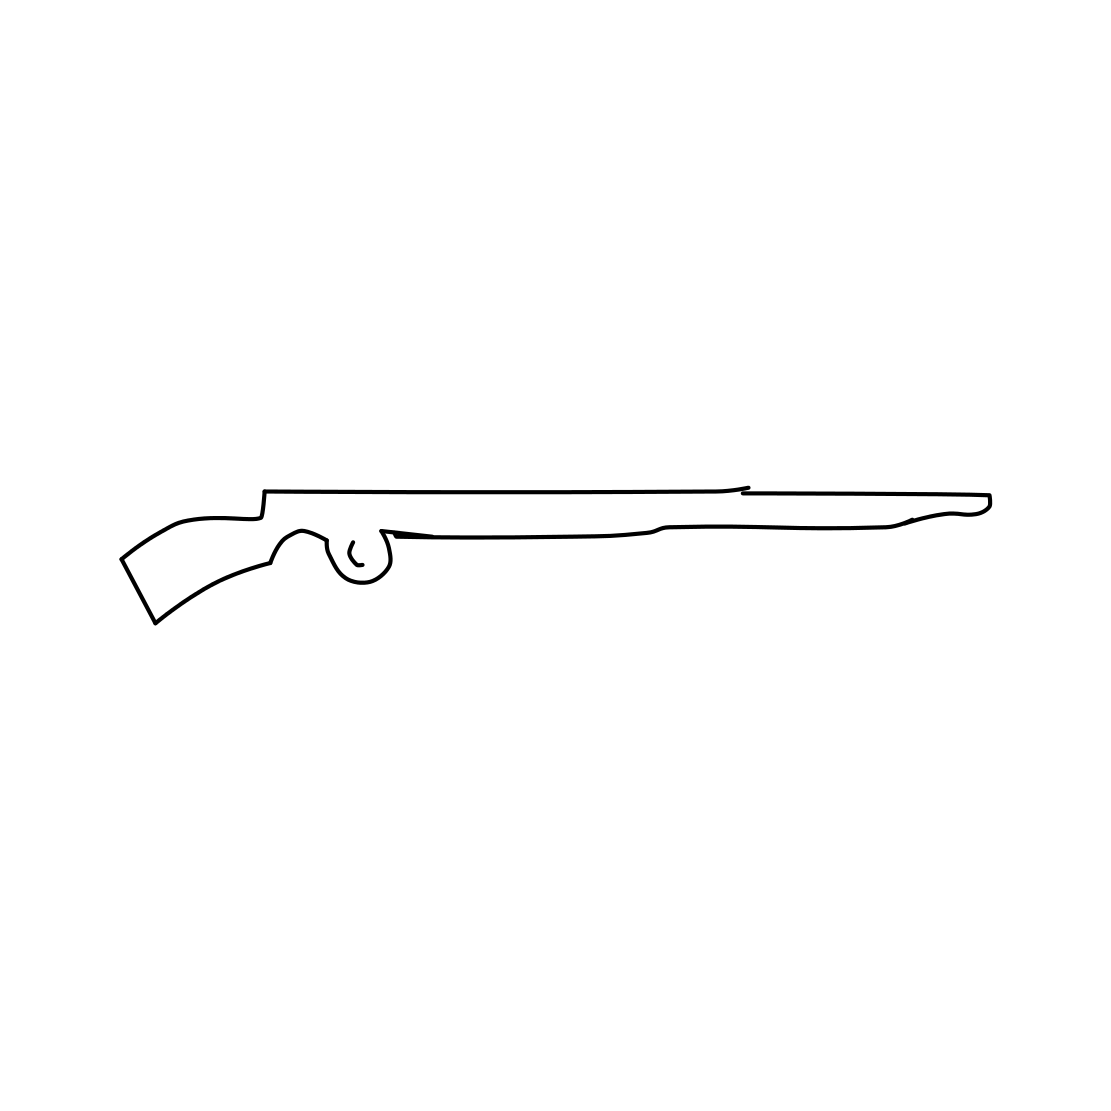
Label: rifle